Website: home-depot
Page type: cart
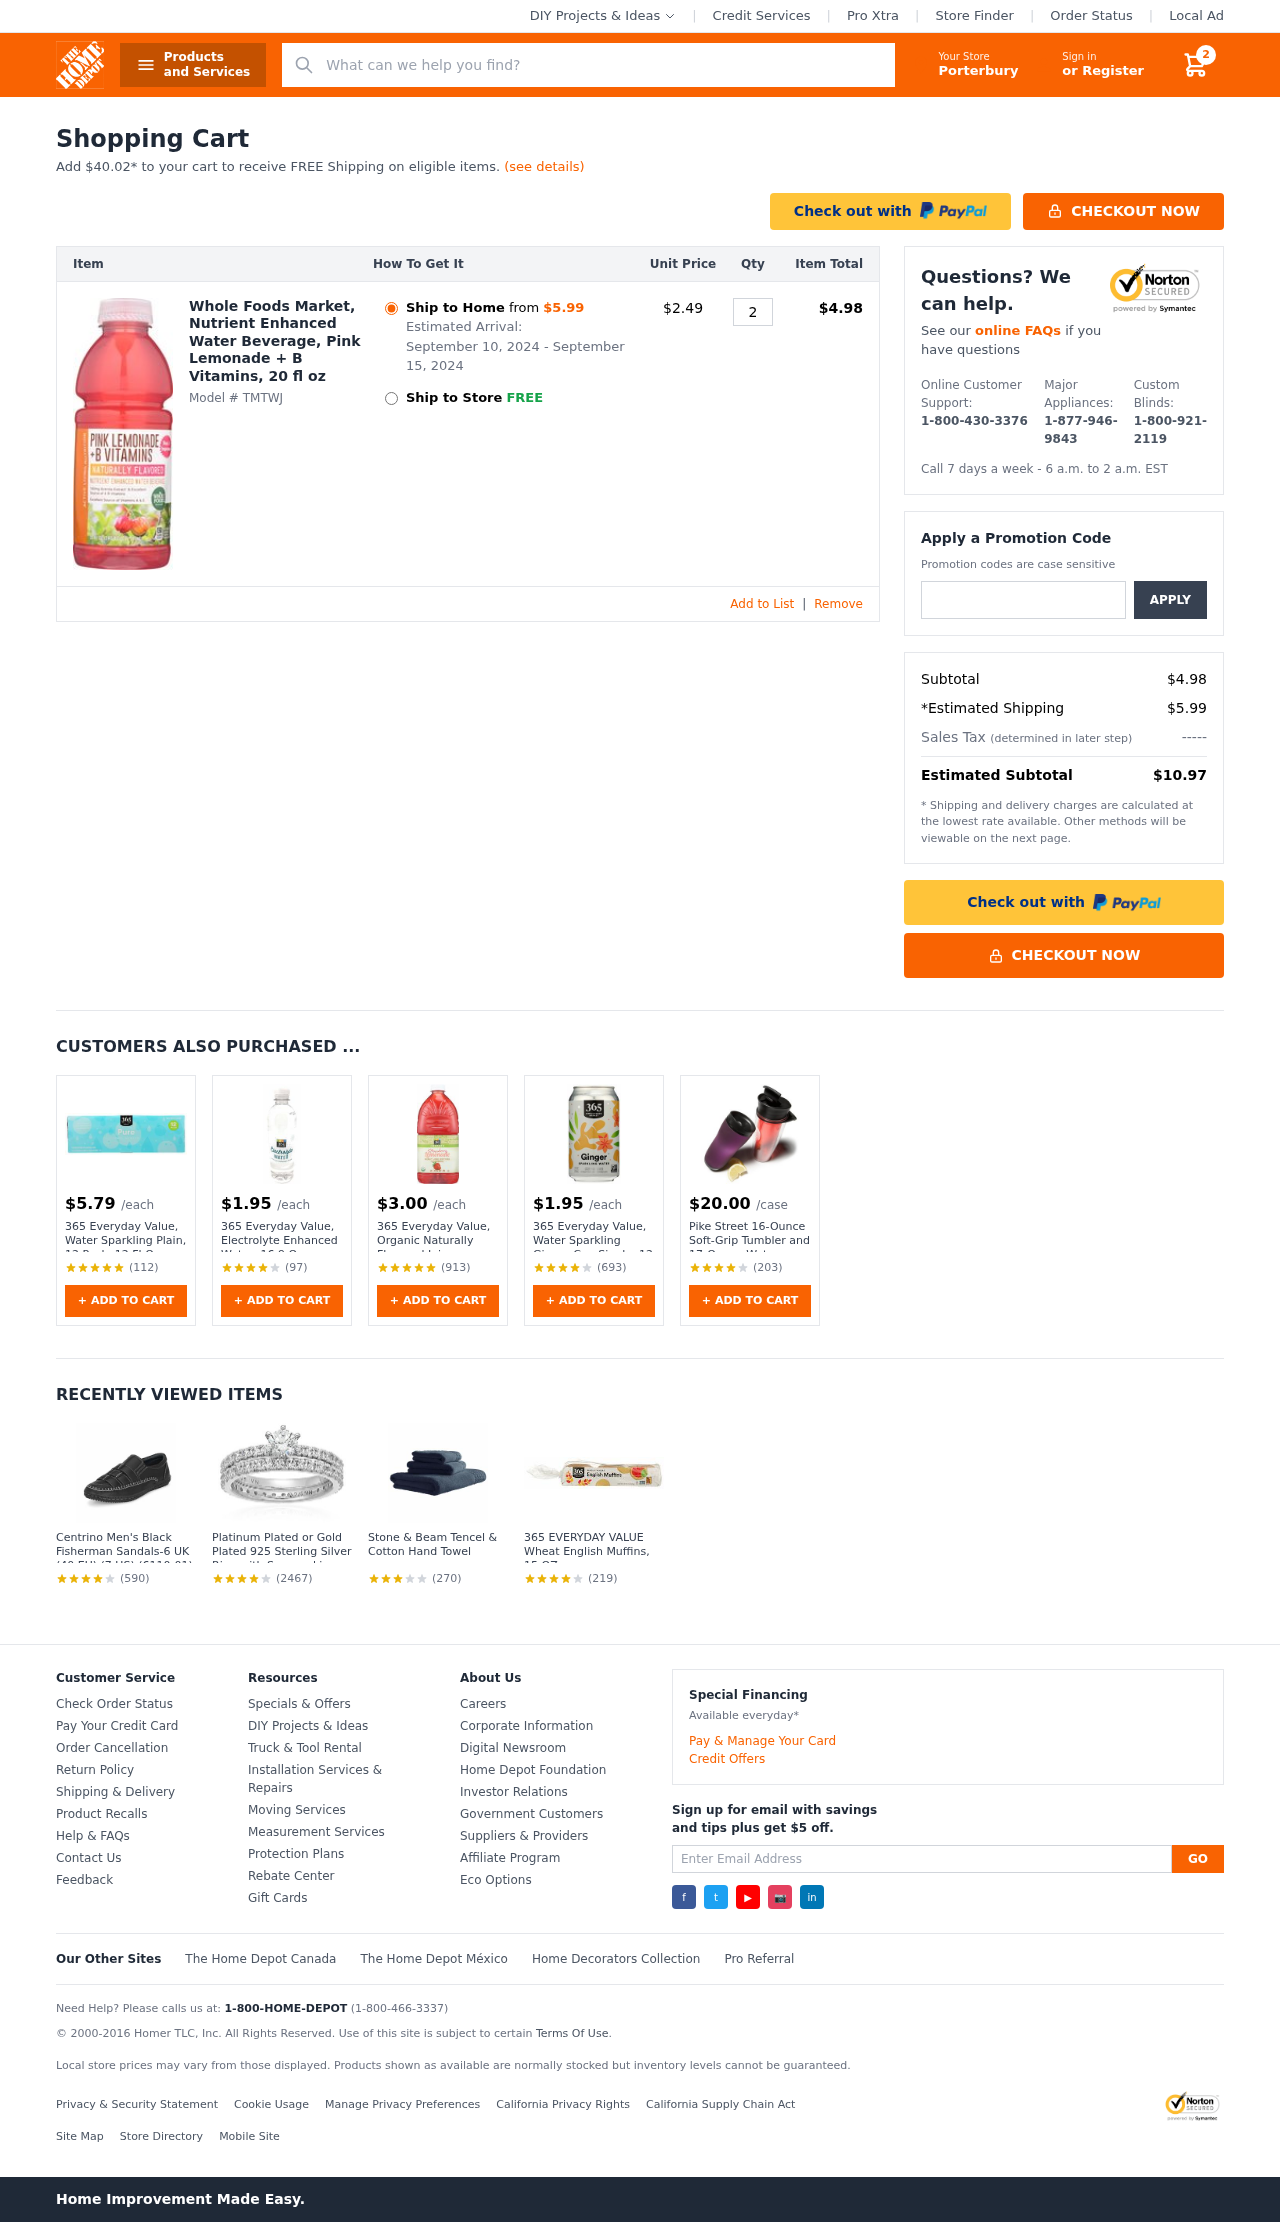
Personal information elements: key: PII_CITY
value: Porterbury
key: PII_PROMO_CODE
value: EXTRA27
Product elements: key: PRODUCT1_NAME
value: Whole Foods Market, Nutrient Enhanced Water Beverage, Pink Lemonade + B Vitamins, 20 fl oz
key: PRODUCT1_PRICE
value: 2.49
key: PRODUCT1_QUANTITY
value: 2
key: PRODUCT2_PRICE
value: $5.79
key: PRODUCT2_NAME
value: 365 Everyday Value, Water Sparkling Plain, 12 Pack, 12 Fl Oz
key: PRODUCT2_NUM_RATINGS
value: (112)
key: PRODUCT3_PRICE
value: $1.95
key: PRODUCT3_NAME
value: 365 Everyday Value, Electrolyte Enhanced Water, 16.9 Ounce
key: PRODUCT3_NUM_RATINGS
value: (97)
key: PRODUCT4_PRICE
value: $3.00
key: PRODUCT4_NAME
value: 365 Everyday Value, Organic Naturally Flavored Juice Beverage from Concentrate, Strawberry Lemonade,
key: PRODUCT4_NUM_RATINGS
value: (913)
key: PRODUCT5_PRICE
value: $1.95
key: PRODUCT5_NAME
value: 365 Everyday Value, Water Sparkling Ginger Can Single, 12 Ounce
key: PRODUCT5_NUM_RATINGS
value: (693)
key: PRODUCT6_PRICE
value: $20.00
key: PRODUCT6_NAME
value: Pike Street 16-Ounce Soft-Grip Tumbler and 17-Ounce Water Bottle
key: PRODUCT6_NUM_RATINGS
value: (203)
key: PRODUCT7_NAME
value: Centrino Men's Black Fisherman Sandals-6 UK (40 EU) (7 US) (6110-01)
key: PRODUCT7_NUM_RATINGS
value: (590)
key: PRODUCT8_NAME
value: Platinum Plated or Gold Plated 925 Sterling Silver Ring with Swarovski Crystals - Platinum Plated Si
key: PRODUCT8_NUM_RATINGS
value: (2467)
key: PRODUCT9_NAME
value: Stone & Beam Tencel & Cotton Hand Towel
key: PRODUCT9_NUM_RATINGS
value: (270)
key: PRODUCT10_NAME
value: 365 EVERYDAY VALUE Wheat English Muffins, 15 OZ
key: PRODUCT10_NUM_RATINGS
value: (219)
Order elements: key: ORDER_NUM_ITEMS
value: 2
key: AMOUNT_TO_FREE_SHIPPING
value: $40.02
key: ORDER_SHIPPING_DATE
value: September 10, 2024
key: ORDER_DELIVERY_DATE
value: September 15, 2024
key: ORDER_ITEM_TOTAL
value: $4.98
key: ORDER_SUBTOTAL
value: $4.98
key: ORDER_SHIPPING_COST
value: $5.99
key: ORDER_TOTAL
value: $10.97
Search elements: key: HEADER_SEARCH
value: What can we help you find?